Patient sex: F
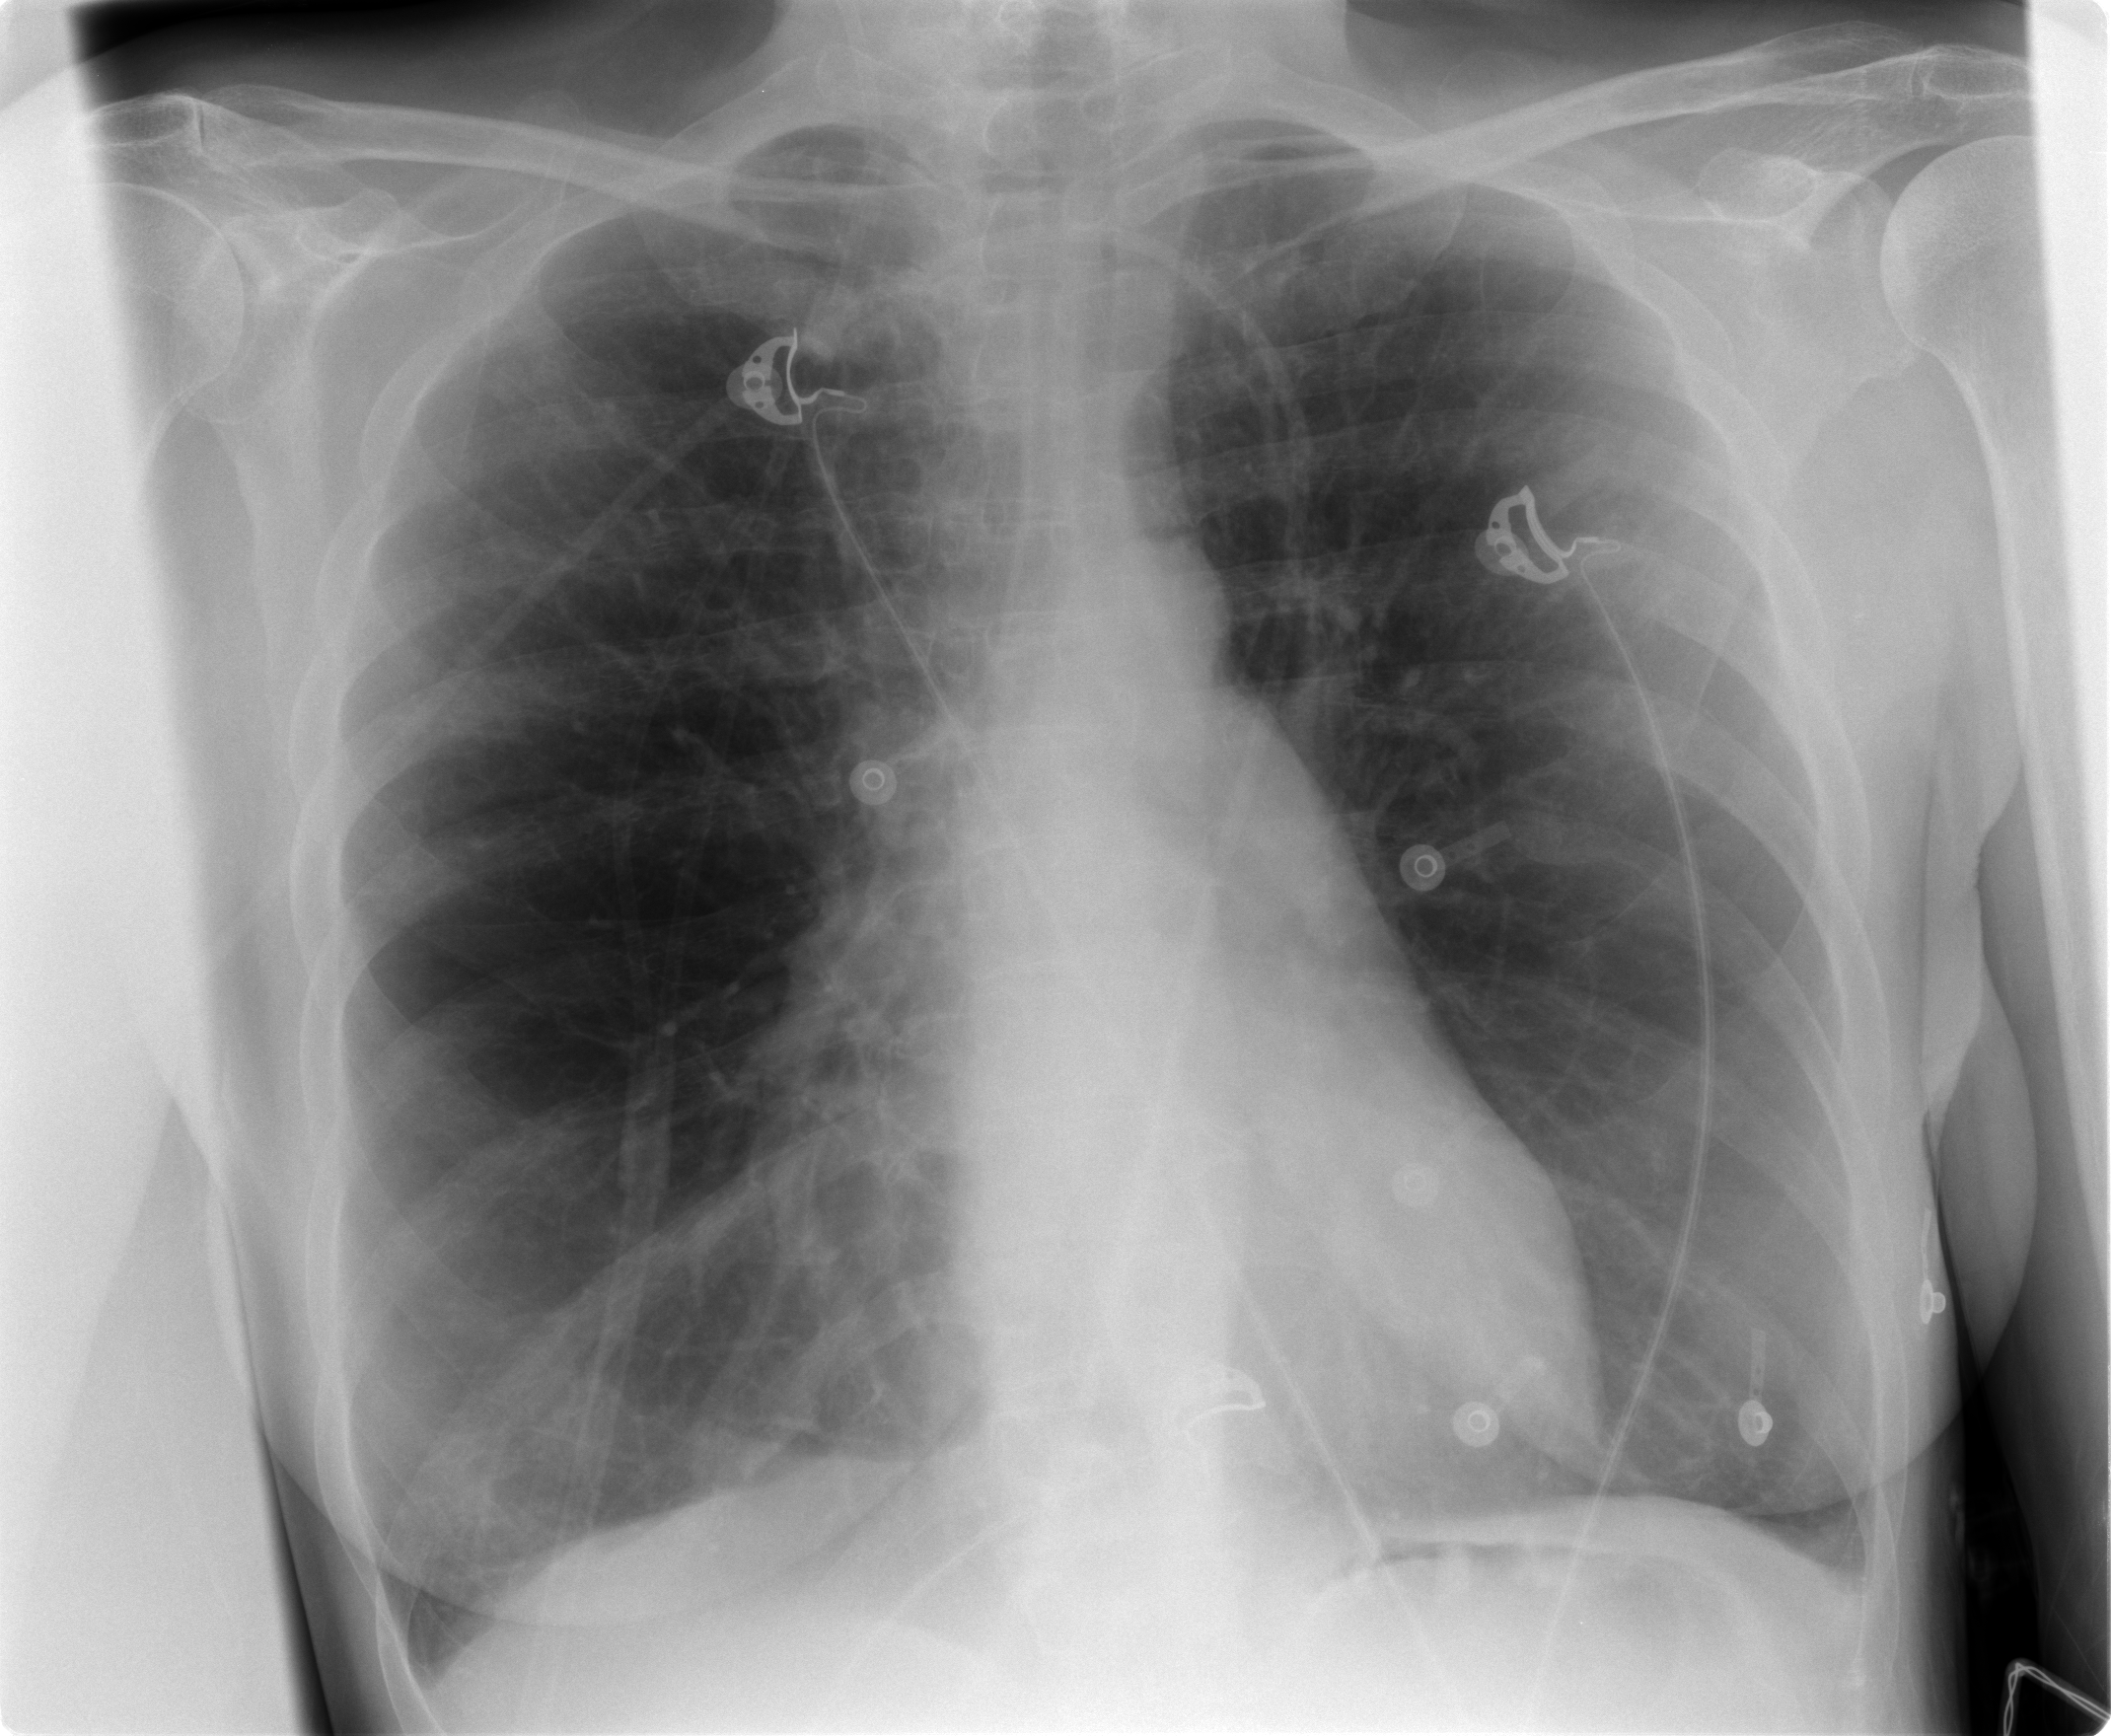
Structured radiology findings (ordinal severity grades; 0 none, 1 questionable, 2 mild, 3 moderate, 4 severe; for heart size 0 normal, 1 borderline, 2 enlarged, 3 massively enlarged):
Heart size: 0
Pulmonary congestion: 0
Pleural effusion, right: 1
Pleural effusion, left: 1
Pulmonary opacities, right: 0
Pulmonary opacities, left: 0
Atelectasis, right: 0
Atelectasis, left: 0